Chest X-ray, PA view. Patient: 66 years old, sex F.
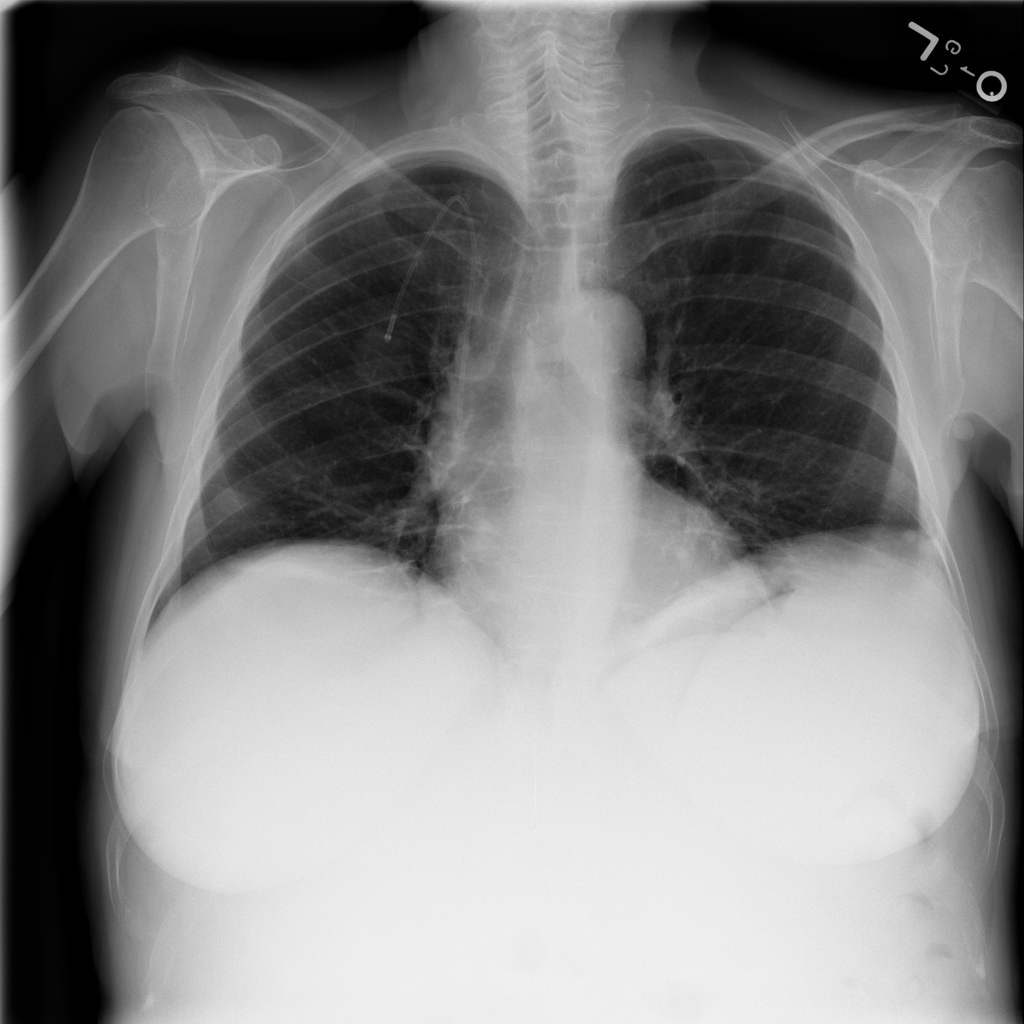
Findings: Atelectasis